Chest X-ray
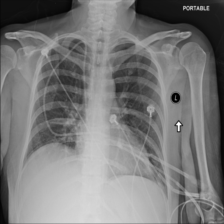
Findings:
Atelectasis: negative
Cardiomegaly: negative
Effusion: negative
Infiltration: positive
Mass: negative
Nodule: negative
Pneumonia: negative
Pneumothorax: negative
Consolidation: negative
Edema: negative
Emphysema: negative
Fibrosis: negative
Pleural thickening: negative
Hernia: negative